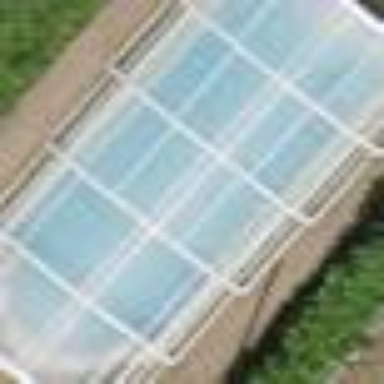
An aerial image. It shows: Swimming pool located in leisure land.